Question: I am trying to make my app localized. I have followed this procedure <URL>. And have deleted all localization and done it over again. I've seen other tutorials with exactly the same procedure.
My view to localize is named InfoView.xib.
I have:
1. rigth-clicked InfoView.xib->Get info -> Make File Localizable
2. added Localization and named it to "sv" (for Swedish language)
3. edited the sv-xib
When the simulator is set to English or any other language, I do get the xib loaded and can present it. But when setting the simulator to Swedish language, the view is not instantiated.
When doing
'''
NSLog(@"Language: %@ ",[NSLocale preferredLanguages]);
'''
I do get "sv" as the top language code.
("NSLog(@"Locale: %@ ",localeString);" gives "sv_SE")
When trying this
'''
[[NSBundle mainBundle] loadNibNamed:@"InfoView" owner:self options:nil];
NSLog(@"InfoView in loadView %@", infoView);
'''
It prints "(null)" when simulator is set to "Swedish" but instanstiate with any other language.
This is my setting if I do Get info on my sv-xib, in case it matters:

I have done the cleant targets and did reset the simulator.
What can the problem be? And how is the mapping done between the name I choose when adding a locale (sv) and the simultar/device language setting? Is it the acutal "sv" I named my locale to that must match the device's language code ("sv" is one)?
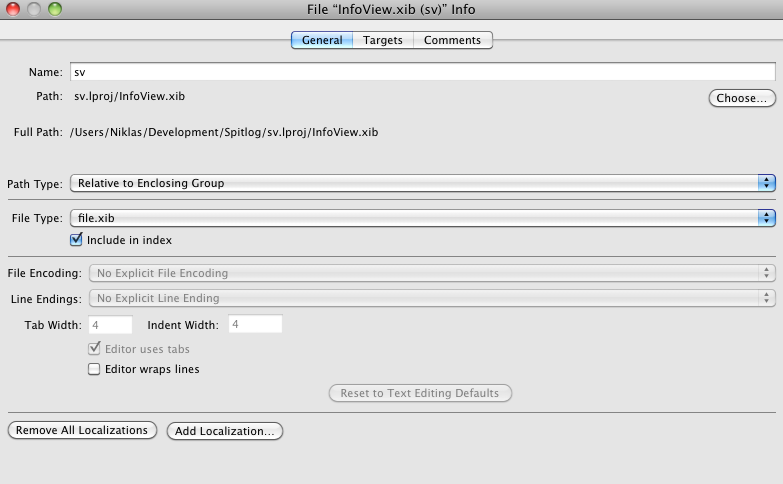
Answer: And 30s after I posted this a thought struck me; "Why don't I check if the localized view in IB is linked to the outlet in my File's Owner"...
It wasn't... Perhaps the tutorials should mention that the new localized xib must be linked as well. And really, why isn't this done automatically...?
"Thank you Nicsoft!"
"You're welcome!"